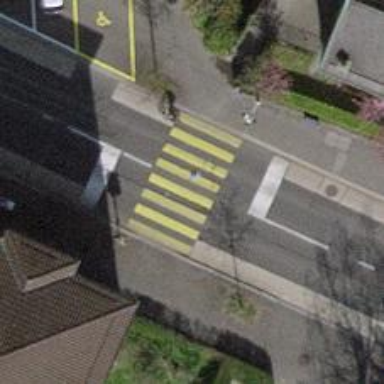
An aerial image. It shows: Road crossing with traffic signals.